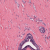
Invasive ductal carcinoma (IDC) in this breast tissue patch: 0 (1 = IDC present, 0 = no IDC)